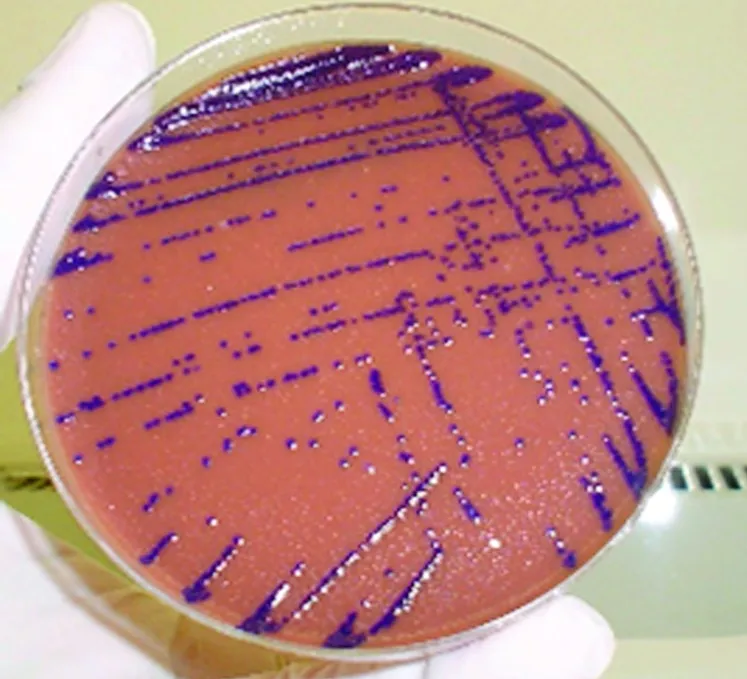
Colonies of Chromobacterium violaceum on a chocolate agar plate.
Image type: pathology (gram)